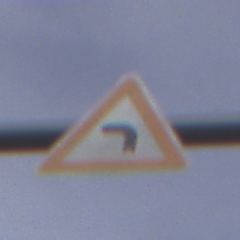
Verkehrszeichen: KurveLinks
Umgebung: Outdoor, Suburban
Tageszeit: MorningAfternoon
Wetter: PartlyCloudy
Licht: Natural
Jahreszeit: NotSpecified
Kontrast: LowContrast